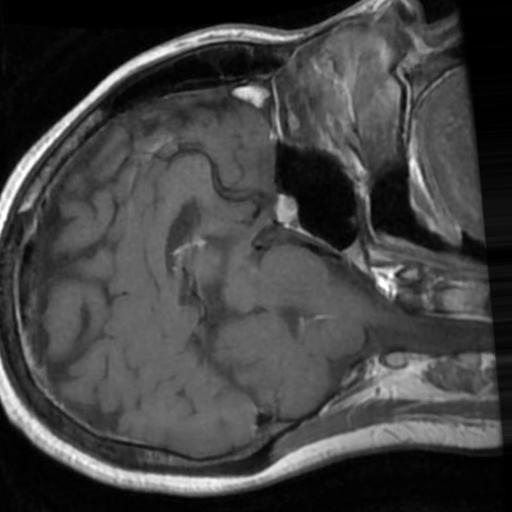
Label: brain_tumor